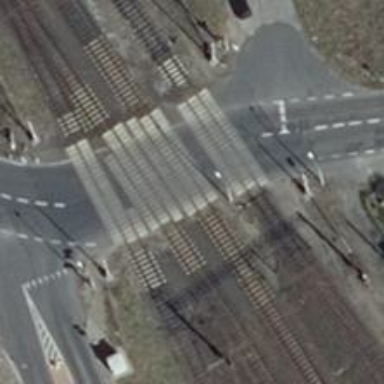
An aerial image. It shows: Level crossing with double half barrier.